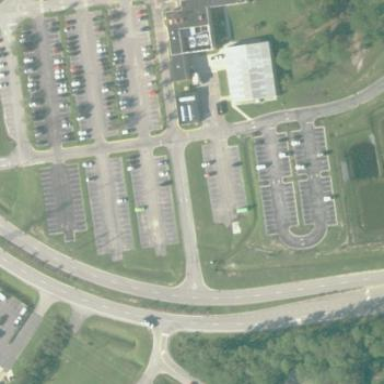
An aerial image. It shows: Parking area.